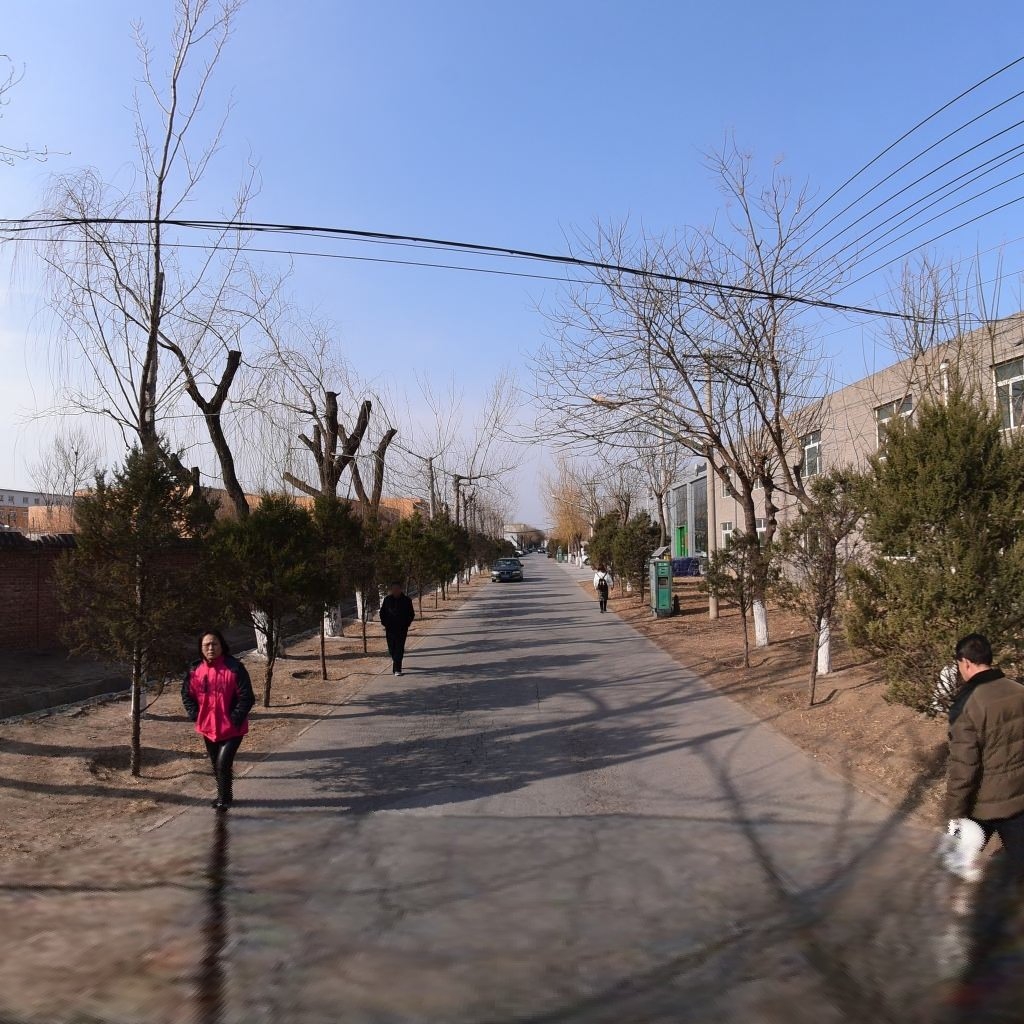
Region: Chaoyang
Road damage annotations: alligator crack, alligator crack